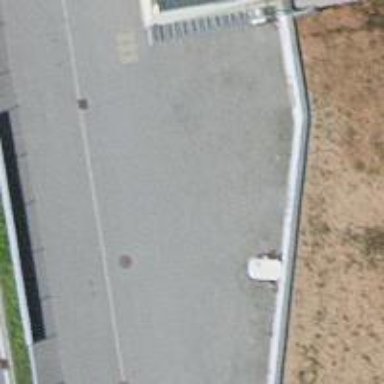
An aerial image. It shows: Charging station.